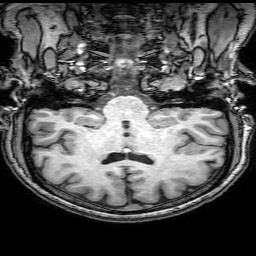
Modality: T1w
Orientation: sagittal
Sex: female
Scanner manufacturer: philips
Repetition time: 0.008099 s
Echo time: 0.0037 s